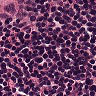
Metastatic tissue present: no